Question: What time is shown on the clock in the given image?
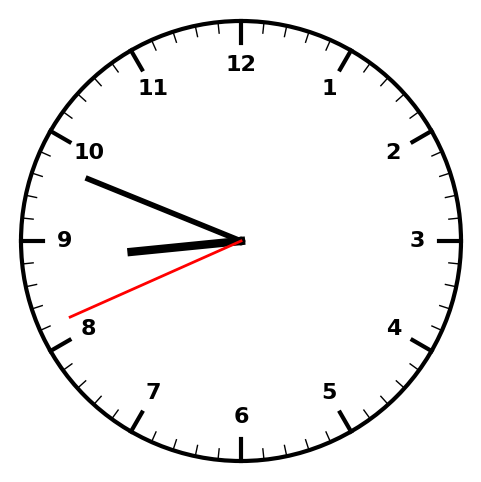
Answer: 08:48:41